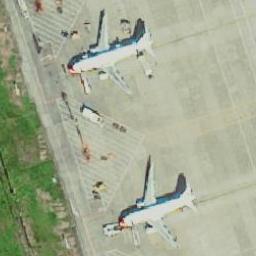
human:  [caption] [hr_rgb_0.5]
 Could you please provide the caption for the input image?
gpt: Two planes parked on the open area and some cars and facilities in the no-stop area between the planes .

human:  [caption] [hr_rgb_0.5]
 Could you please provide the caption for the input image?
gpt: Two planes and many cars were stopped on the open place beside the grass .

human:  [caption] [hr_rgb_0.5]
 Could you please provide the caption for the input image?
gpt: Two airplanes were neatly arranged on the airport .

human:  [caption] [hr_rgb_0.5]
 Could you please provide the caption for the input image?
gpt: The two planes docked on the side of the lawn, And there were many white indicator lines in the open space .

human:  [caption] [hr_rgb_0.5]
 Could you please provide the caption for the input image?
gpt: The two planes were parked in an airfield surrounded by grass .